Question: I have list of check boxes, In that i disabled one checkbox i.e.SQL.
When i click on select all button, all the checkbox getting selected.
Instead i need to select all checkboxes except the disabled one.
Please find the below snapshots.

currently its showing as in fig 1. I am expecting like in fig 2.
Please find the code below.
'''
<script type="text/javascript">
var checkflag = "false";
function check(field) {
if (checkflag == "false") {
for (i = 0; i < field.length; i++) {
field[i].checked = true;
}
checkflag = "true";
return "Uncheck All";
} else {
for (i = 0; i < field.length; i++) {
field[i].checked = false;
}
checkflag = "false";
return "Check All";
}
}
</script>
<form name=myform action="" method=post>
<table>
<tr><td>
<strong>Make a selection</strong><br>
<input type=checkbox name=list value="1">Java<br>
<input type=checkbox name=list value="2">JavaScript<br>
<input type=checkbox name=list value="3">ASP<br>
<input type=checkbox name=list value="4">HTML<br>
<input type=checkbox name=list value="5" disabled="true" >SQL<br>
<br>
<input type=button value="Check All" onClick="this.value=check(this.form.list)">
</td></tr>
</table>
</form>
'''
Please help me.
Thanks in Advance.
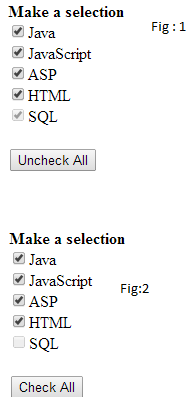
Answer: <URL>
This is all you need
'''
function check(field) {
var io = field.io ^= 1; // Toggle flag
for (i=0; i<field.length; i++)
if(!field[i].disabled) field[i].checked = io;
return io ? "Uncheck All" : "Check All";
}
'''